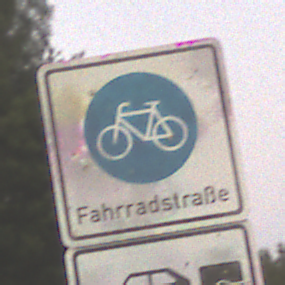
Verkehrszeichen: BeginnFahrradstrasse
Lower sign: MehrspurigeFahrzeugeFrei2
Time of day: SunriseSunset
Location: Outdoor (Nature)
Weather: Clear
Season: NotSpecified
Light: Natural